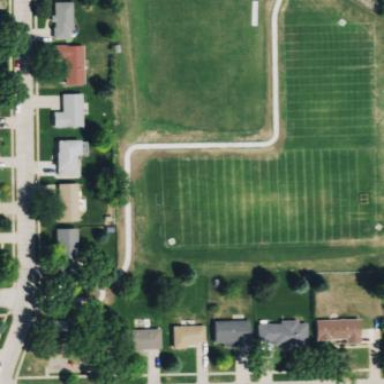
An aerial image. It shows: Pitch for American football.